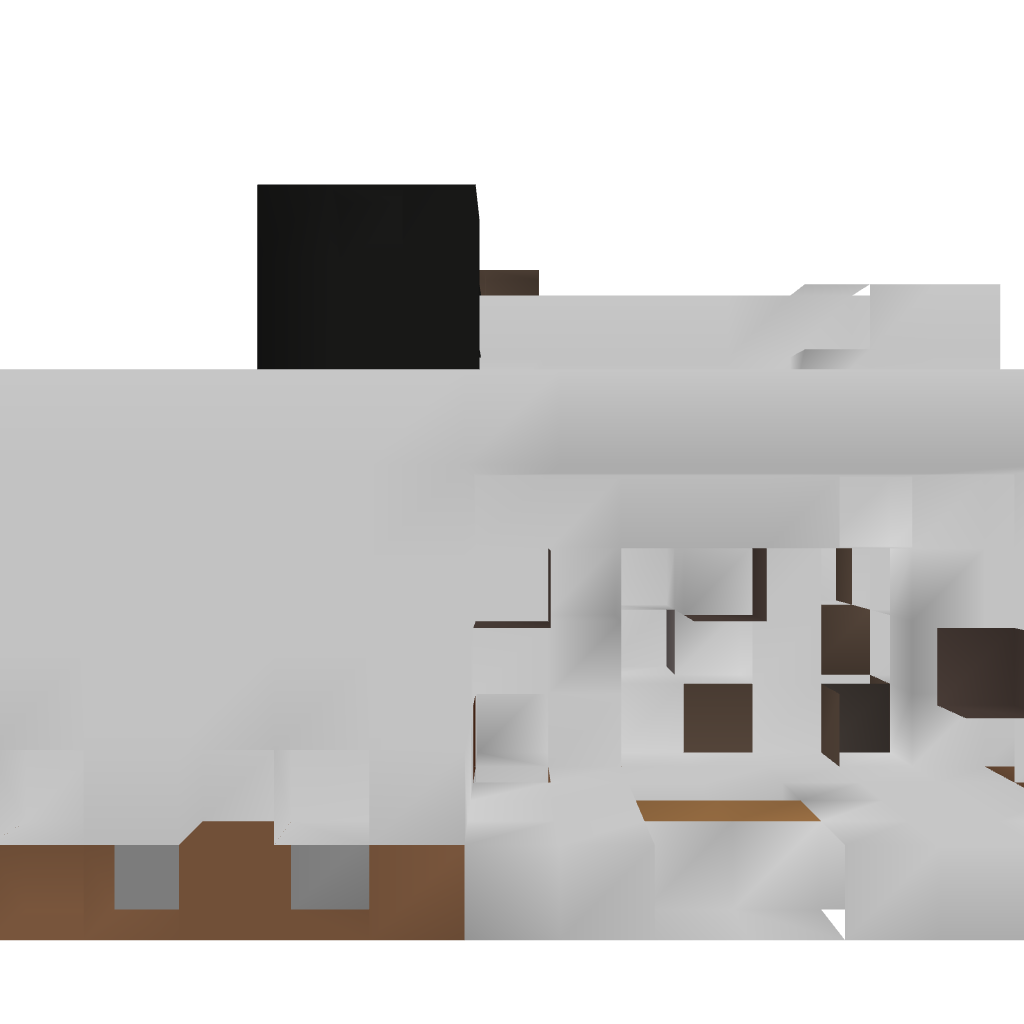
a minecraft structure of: minecart dispenser